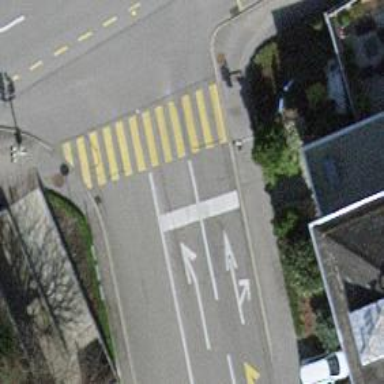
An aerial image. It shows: Road with traffic signals.